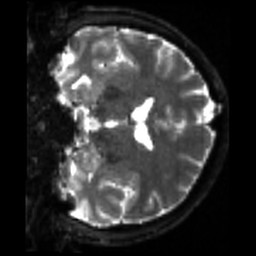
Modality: sbref
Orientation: coronal
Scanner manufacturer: siemens
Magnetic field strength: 3 T
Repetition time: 4 s
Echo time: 0.0594 s